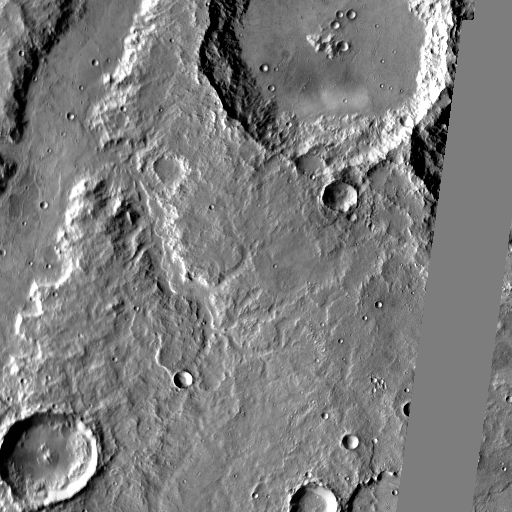
Crater classes present: Background, Other, Layered, Secondary